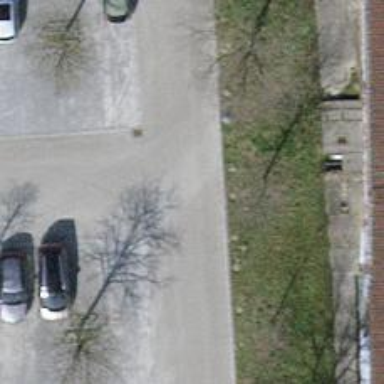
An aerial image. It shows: Asphalt parking aisle road.